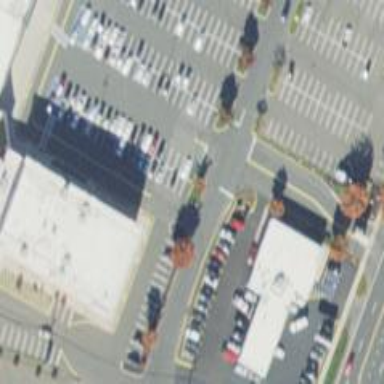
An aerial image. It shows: Retail building.